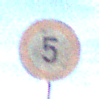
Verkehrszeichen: Geschwindigkeit5
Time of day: MorningAfternoon
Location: Outdoor (RoadRail)
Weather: PartlyCloudy
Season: NotSpecified
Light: Natural